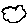
Label: cloud